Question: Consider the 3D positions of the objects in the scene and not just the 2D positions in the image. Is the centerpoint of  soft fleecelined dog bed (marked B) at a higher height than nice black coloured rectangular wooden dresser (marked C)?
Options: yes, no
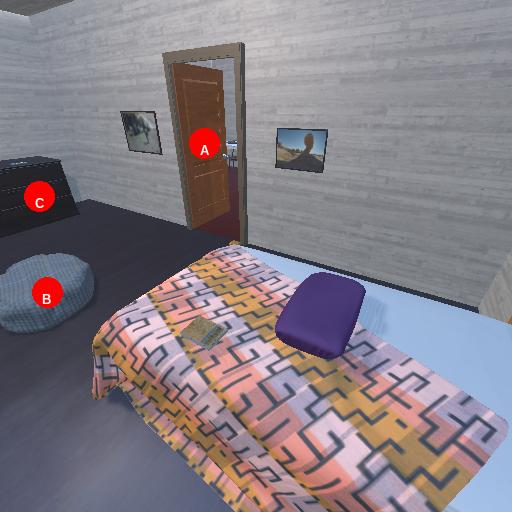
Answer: yes